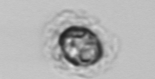
Label: Emiliania_huxleyi